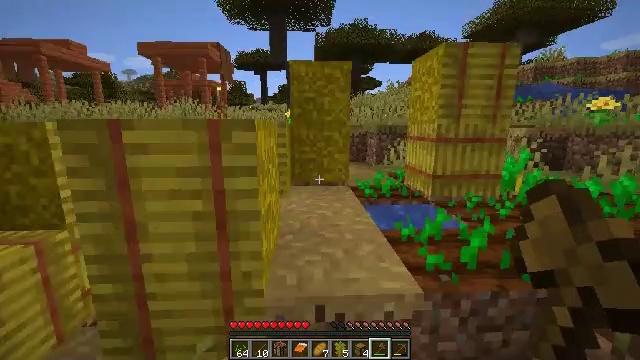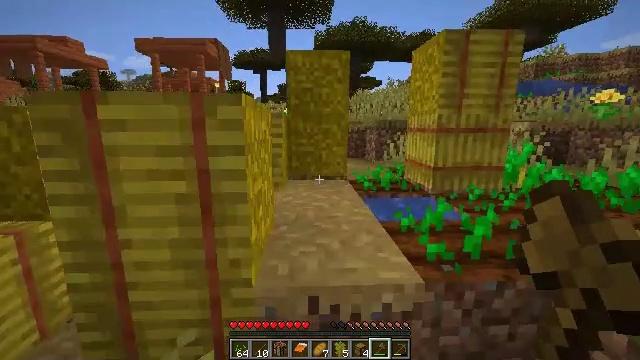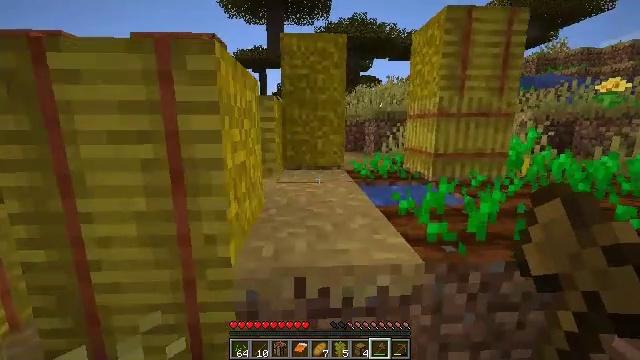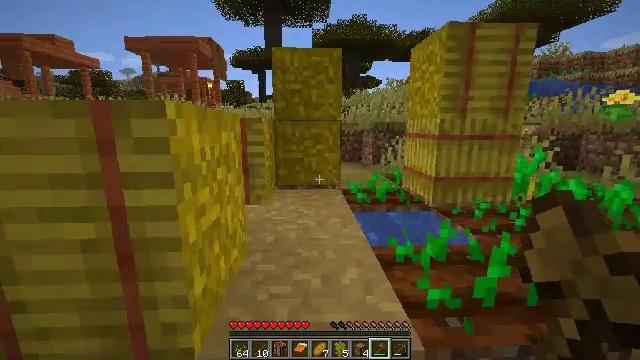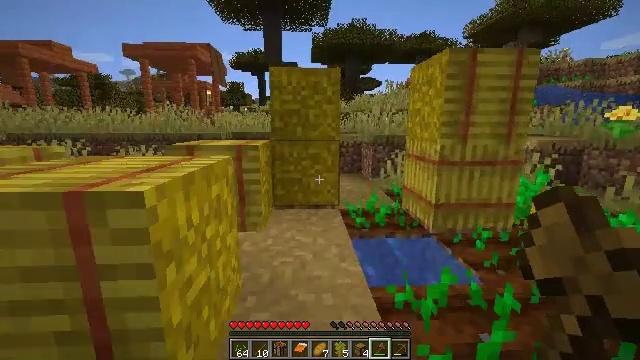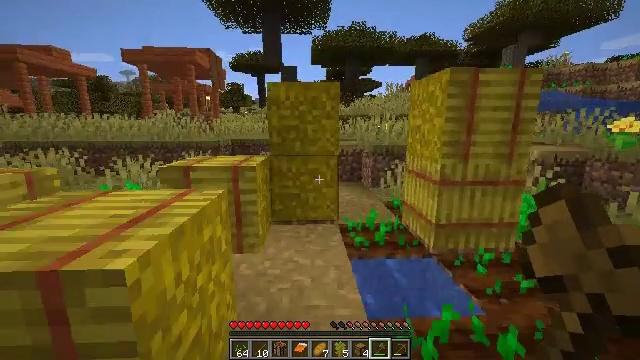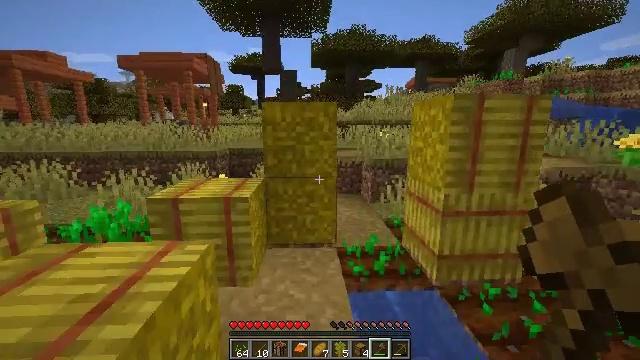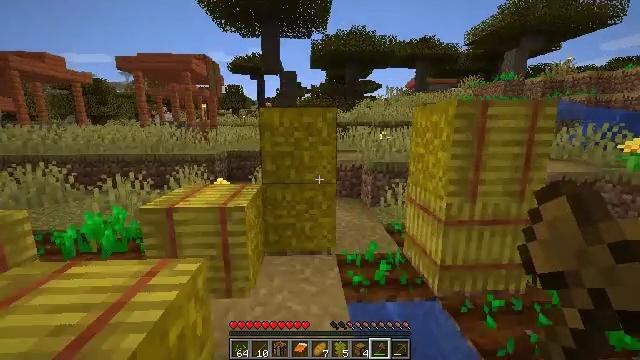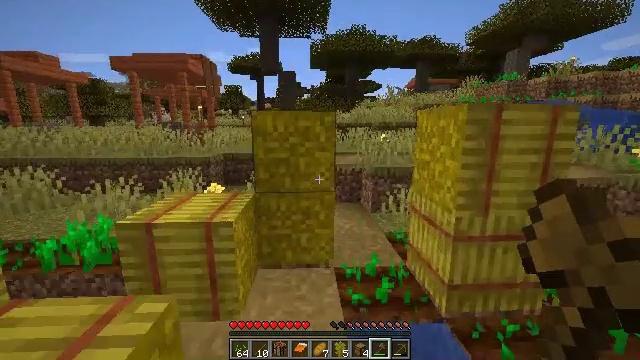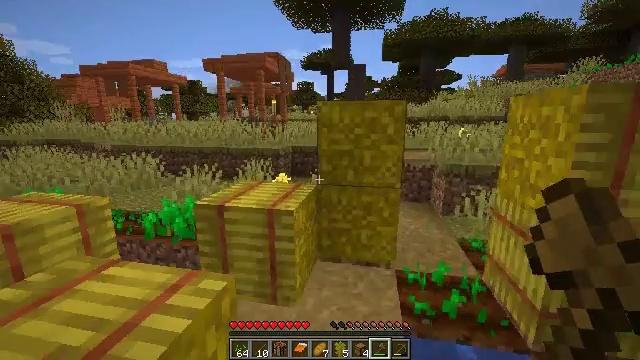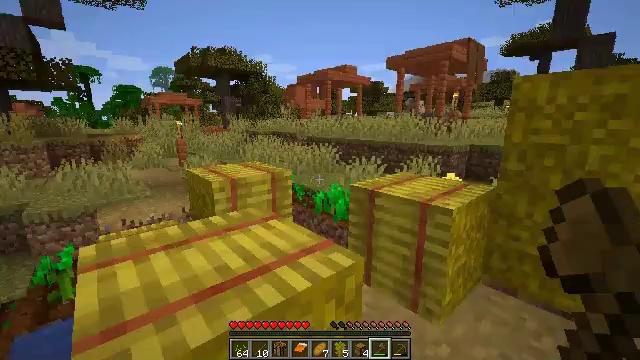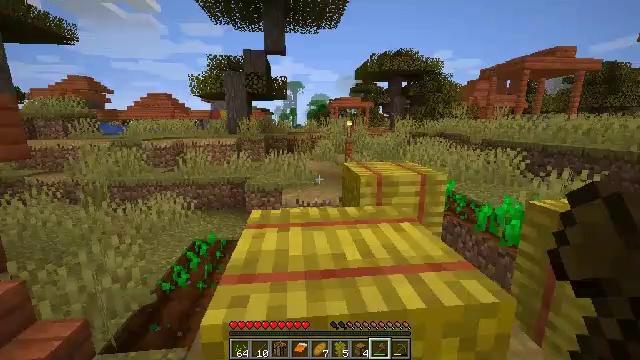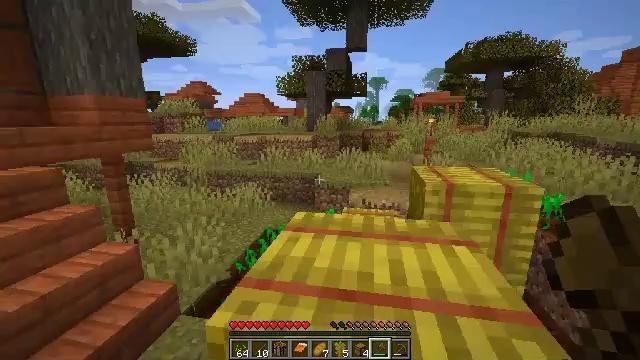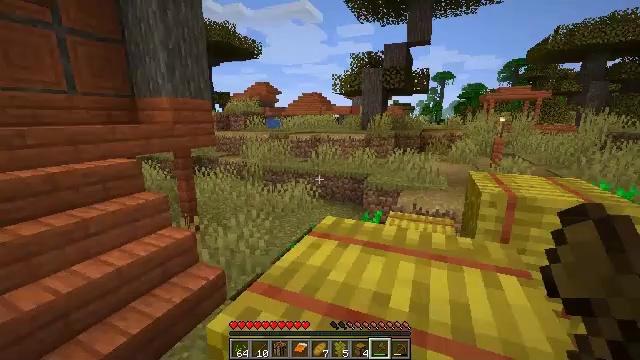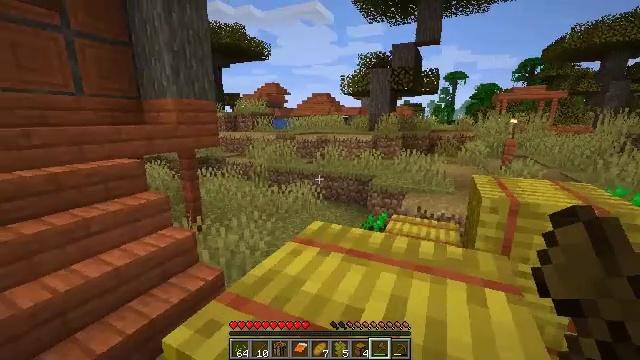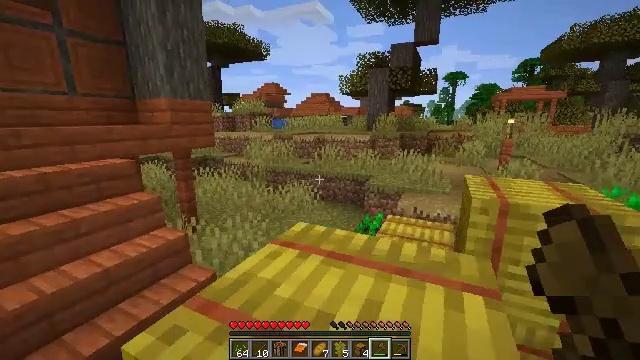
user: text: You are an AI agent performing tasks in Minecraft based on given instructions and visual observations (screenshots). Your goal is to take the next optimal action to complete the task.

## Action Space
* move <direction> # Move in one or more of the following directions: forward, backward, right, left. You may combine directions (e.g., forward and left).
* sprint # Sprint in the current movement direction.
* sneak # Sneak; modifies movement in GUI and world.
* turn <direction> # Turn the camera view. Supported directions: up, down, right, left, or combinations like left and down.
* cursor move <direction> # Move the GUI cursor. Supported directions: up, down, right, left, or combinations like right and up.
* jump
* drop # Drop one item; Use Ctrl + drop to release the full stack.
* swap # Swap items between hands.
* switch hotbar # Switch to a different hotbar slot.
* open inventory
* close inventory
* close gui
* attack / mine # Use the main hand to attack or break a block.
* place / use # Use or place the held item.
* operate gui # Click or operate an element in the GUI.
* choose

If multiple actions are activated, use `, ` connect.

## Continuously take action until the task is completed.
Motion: motion action
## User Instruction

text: Mine the chest to collect it.
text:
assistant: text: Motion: move forward and move right
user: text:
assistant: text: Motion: move forward
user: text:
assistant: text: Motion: move forward, jump
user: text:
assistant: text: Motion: move forward, jump
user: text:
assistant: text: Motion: move forward, jump
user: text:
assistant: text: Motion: move forward, jump
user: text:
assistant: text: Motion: move forward, jump
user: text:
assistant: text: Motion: move forward
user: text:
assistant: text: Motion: move forward, turn left and down
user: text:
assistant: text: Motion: move forward, turn left
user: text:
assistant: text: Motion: move forward, turn left
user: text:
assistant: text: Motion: move forward and move right, turn left
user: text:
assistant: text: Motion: move forward and move right, turn left
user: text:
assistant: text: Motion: move forward and move right, turn left
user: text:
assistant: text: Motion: move forward and move right
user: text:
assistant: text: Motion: move forward and move right
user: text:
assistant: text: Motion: move forward and move right
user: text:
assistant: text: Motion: move forward and move right, jump
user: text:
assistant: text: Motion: move forward and move right, jump
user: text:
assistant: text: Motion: move forward and move right, jump
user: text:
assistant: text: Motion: move forward and move right, turn right, jump
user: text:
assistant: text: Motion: move forward and move right, turn right
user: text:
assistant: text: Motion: move forward and move right, turn right
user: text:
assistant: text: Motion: move forward, turn right
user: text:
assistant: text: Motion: move forward, turn right
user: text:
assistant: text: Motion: move forward, turn right
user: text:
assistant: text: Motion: move forward
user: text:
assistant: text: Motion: move forward
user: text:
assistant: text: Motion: move forward, turn right and up
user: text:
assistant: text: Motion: move forward, turn right, jump